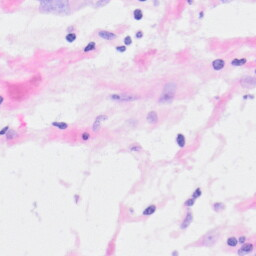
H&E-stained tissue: Kidney